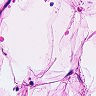
Metastatic tissue present: no